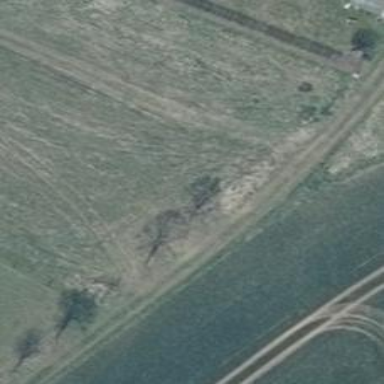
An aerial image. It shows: Row of trees in natural setting.